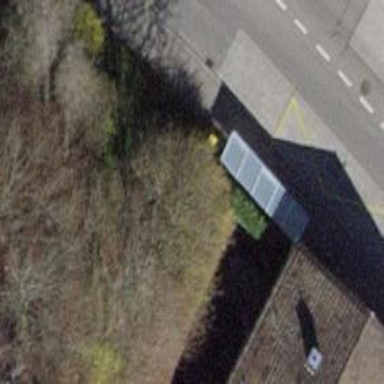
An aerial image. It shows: Post box is visible.